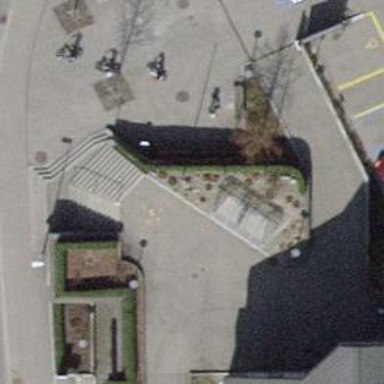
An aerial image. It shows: Brown bench in the vicinity.